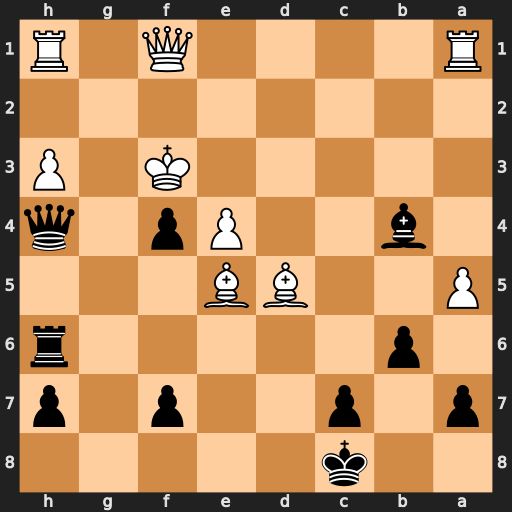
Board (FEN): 2k5/p1p2p1p/1p5r/P2BB3/1b2Pp1q/5K1P/8/R4Q1R
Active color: b
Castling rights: -
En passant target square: -
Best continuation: Qg3+ Ke2 Qe3+ Kd1 Qd2#